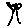
Label: tree